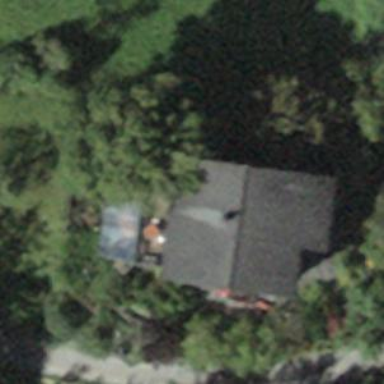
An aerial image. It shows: Building with gabled roof oriented across its structure.